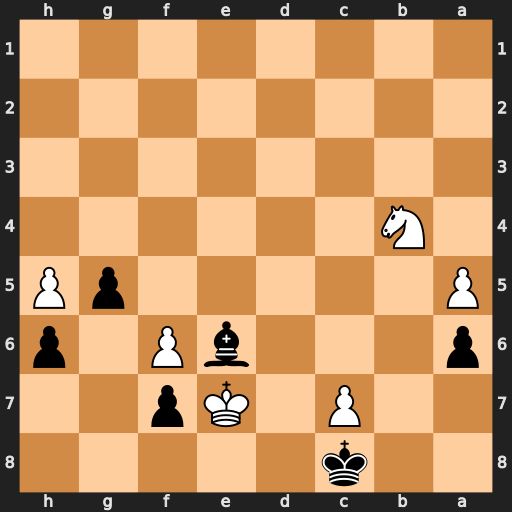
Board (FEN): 2k5/2P1Kp2/p3bP1p/P5pP/1N6/8/8/8
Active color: b
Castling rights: -
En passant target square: -
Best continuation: g4 Nd3 Kxc7